Question:
i have two arrays one for search bar and other for contact array. and first one display as tableview. the problem is that when i select two contacts from contact list and then i try to go on my search bar the selected contacts gone as shown in figure 2.
i try to reload table data but it didnot work. please help me... tha nks in advance.
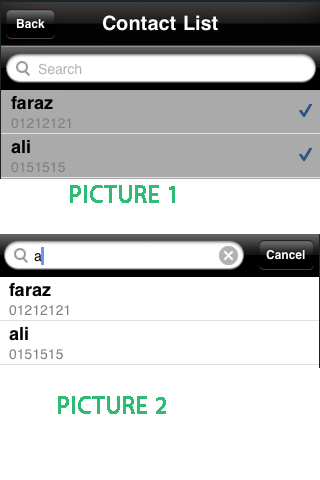
Answer: You have a issue with the cells my best guess you have to do something like this before acctually drawing the cell in cellForRowAtIndexPath:
'''
cell.clearsContextBeforeDrawing = YES;
'''
If that doesn't work it's probably a problem with the indexPath, could you provide some more information related to the code?